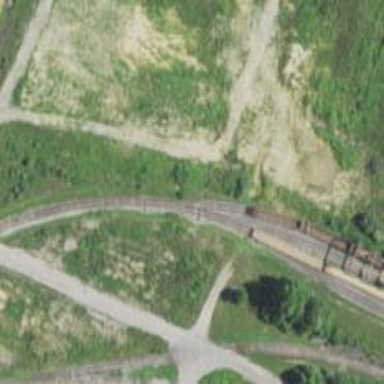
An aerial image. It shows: Abandoned spur railway.